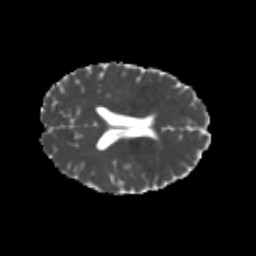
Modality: MD
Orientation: axial
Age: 23
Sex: female
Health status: healthy
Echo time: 0.074 s